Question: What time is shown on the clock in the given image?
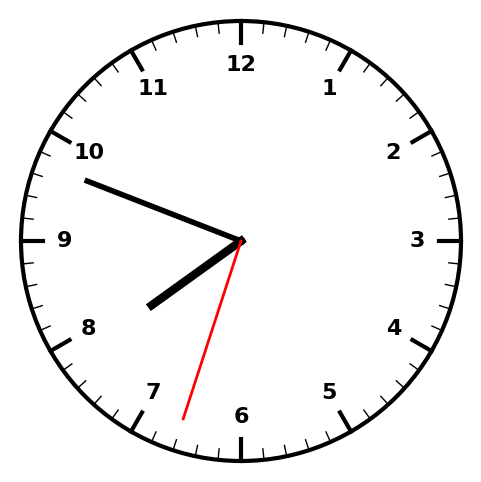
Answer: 07:48:33